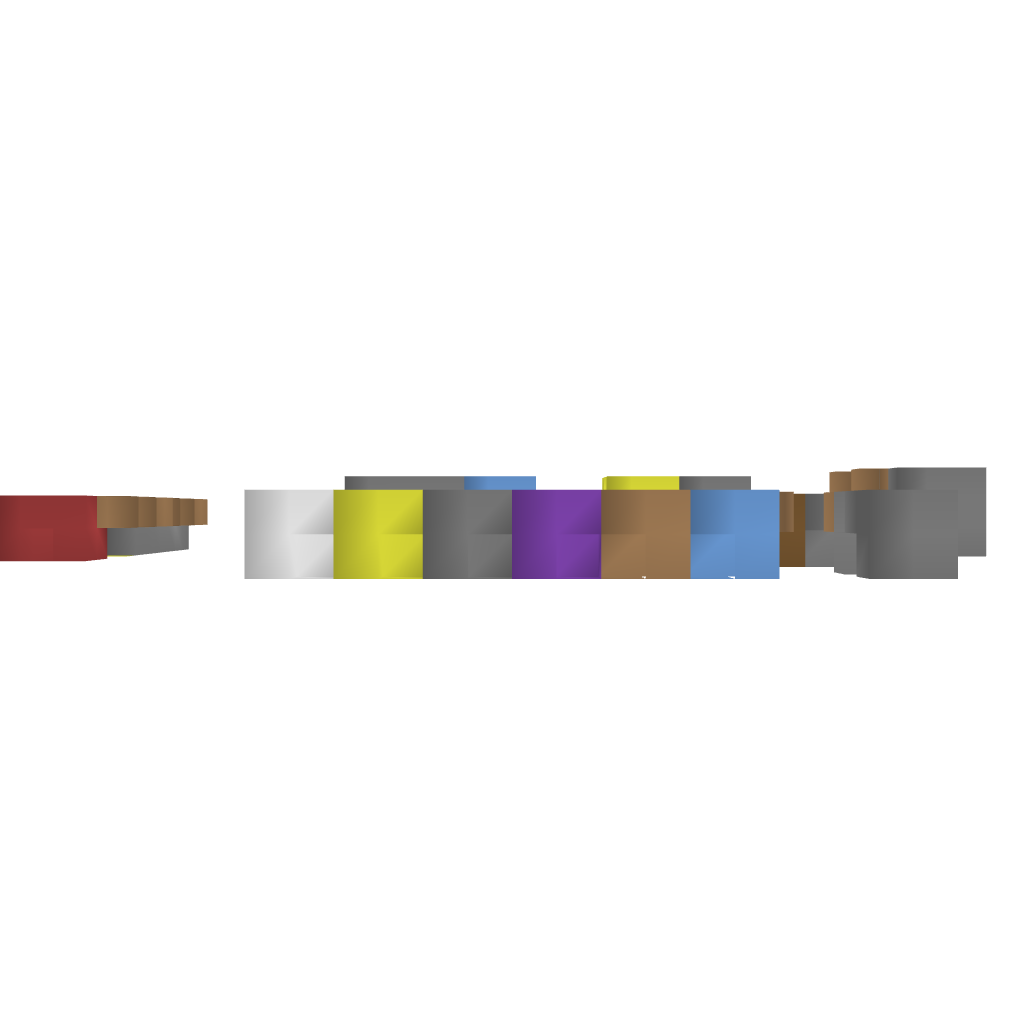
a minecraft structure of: Resource and XP Giver with Time Setter bad low quality